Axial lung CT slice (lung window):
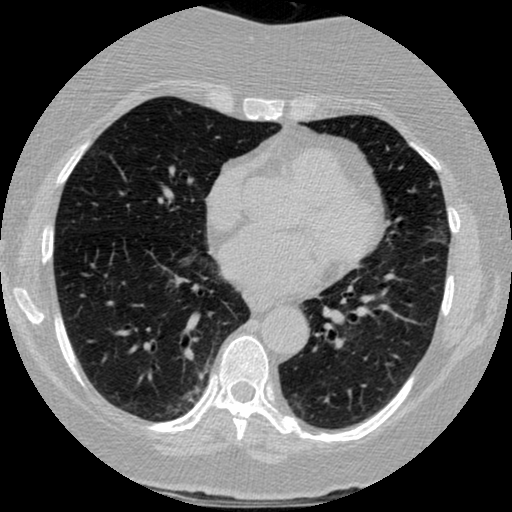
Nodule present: no